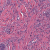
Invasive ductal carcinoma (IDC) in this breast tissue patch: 1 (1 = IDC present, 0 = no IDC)